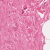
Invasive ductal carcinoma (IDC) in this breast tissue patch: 0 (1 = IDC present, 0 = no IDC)